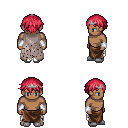
a pixel art fantasy rpg character, male body template, human, dark skin, gray tattered cape, robe skirt, ruby red short bangs hairstyle, silver tiara, white cloth bracers, white slippers, four views (front, back, left, right), 2x2 character sprite sheet, small pixel art, hard edges, no anti-aliasing